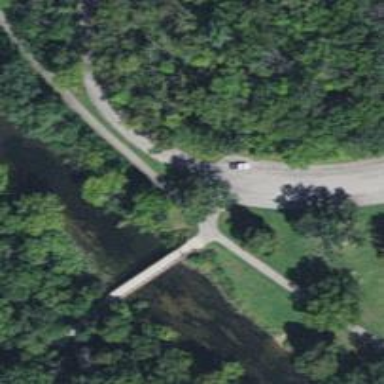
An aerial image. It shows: Path on bridge.